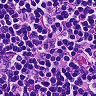
Metastatic tissue present: no